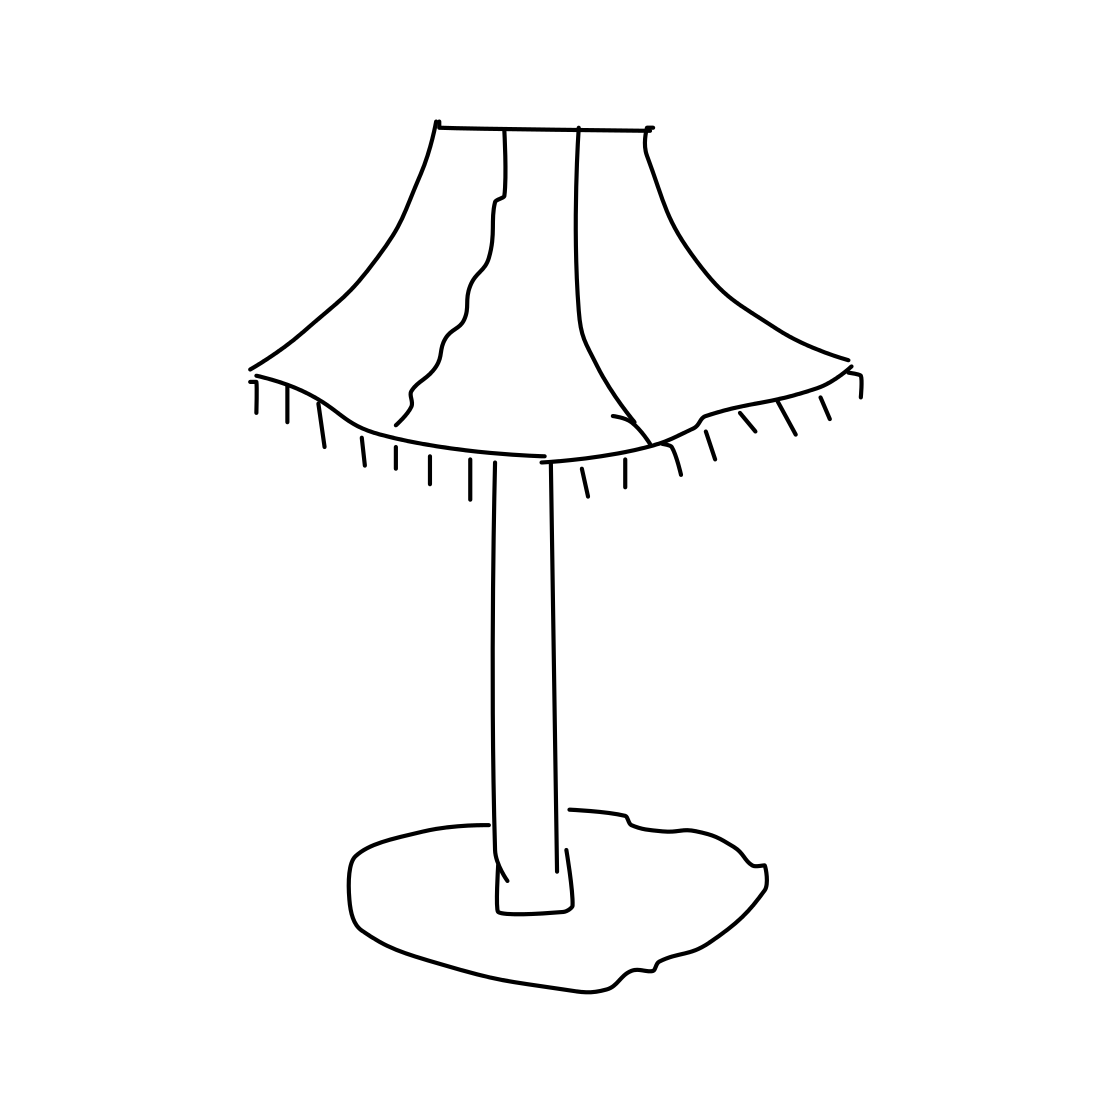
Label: floor lamp